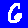
Digit: 6